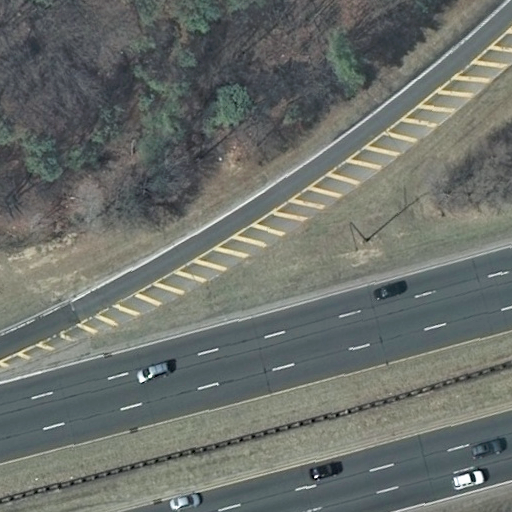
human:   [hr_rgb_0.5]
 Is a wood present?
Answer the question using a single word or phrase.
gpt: yes

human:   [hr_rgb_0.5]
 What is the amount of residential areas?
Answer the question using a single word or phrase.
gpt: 1

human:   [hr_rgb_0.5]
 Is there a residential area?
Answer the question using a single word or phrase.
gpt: yes

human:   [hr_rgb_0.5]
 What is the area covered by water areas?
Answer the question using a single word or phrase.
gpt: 0m2

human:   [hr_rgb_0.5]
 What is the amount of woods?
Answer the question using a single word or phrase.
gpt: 1

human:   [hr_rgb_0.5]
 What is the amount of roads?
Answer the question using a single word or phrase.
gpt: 5

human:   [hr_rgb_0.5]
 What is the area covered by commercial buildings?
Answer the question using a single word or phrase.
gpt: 0m2

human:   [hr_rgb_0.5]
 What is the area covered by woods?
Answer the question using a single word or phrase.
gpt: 10599m2

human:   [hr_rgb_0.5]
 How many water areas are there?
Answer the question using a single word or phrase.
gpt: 0

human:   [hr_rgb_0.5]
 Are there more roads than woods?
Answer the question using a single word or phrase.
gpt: yes

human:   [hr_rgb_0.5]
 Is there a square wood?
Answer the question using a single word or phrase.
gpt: no

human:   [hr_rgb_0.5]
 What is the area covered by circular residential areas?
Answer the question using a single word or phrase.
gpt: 0m2

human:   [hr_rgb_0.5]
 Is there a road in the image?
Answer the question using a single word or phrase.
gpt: yes

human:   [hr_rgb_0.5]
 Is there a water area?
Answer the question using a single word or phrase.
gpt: no

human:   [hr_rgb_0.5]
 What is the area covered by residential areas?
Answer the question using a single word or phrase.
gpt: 10599m2

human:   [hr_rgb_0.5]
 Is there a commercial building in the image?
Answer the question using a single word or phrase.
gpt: no

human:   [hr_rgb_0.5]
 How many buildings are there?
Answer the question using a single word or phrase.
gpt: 0

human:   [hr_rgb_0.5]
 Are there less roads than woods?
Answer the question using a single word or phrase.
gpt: no

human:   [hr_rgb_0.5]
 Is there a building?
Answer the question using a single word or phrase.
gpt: no

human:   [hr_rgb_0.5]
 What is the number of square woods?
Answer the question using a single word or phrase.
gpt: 0

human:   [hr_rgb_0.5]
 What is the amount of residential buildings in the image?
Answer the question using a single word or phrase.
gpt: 0

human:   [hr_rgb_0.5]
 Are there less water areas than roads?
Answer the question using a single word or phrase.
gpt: yes

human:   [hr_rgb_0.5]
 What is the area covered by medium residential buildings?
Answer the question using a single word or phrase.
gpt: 0m2

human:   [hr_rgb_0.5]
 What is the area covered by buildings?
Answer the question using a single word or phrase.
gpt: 0m2

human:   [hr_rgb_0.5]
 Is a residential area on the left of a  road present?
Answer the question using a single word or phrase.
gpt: yes

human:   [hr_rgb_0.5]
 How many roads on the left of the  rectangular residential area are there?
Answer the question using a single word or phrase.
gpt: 0

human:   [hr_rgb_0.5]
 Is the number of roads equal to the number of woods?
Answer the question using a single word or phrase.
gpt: no

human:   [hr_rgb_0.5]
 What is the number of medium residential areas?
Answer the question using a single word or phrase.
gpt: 0

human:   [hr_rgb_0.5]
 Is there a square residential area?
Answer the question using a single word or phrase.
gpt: no

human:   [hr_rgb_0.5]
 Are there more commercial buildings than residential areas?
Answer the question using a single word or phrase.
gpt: no

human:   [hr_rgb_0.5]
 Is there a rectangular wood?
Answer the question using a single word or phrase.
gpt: yes

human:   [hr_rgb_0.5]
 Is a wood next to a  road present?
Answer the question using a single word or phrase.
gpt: yes

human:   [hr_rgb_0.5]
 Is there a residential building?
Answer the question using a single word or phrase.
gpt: no

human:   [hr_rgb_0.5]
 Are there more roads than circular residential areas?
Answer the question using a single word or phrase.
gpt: yes

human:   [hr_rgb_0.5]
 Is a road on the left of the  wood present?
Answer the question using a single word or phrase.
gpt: yes

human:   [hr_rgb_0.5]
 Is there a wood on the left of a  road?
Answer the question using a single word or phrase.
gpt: no

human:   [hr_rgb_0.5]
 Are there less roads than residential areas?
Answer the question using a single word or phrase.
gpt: no

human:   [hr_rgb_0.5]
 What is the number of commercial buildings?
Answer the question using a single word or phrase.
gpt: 0

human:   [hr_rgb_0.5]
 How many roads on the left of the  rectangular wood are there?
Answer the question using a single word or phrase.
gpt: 5

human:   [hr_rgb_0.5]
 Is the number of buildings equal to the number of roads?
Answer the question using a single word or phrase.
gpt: no

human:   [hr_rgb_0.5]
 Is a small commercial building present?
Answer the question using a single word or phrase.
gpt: no

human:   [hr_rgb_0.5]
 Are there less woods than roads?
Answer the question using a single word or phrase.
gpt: yes

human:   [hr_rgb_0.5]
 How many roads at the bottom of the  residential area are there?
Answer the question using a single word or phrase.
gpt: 4

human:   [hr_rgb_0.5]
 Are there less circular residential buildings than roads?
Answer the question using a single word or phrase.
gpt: yes

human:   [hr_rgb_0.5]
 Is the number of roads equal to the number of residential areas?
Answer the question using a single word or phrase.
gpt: no

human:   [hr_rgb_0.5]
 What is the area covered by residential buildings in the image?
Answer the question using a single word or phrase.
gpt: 0m2

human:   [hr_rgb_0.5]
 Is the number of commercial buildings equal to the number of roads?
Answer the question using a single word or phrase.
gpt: no

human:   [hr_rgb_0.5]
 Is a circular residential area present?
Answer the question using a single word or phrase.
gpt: no

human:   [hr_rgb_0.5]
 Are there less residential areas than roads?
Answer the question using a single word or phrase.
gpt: yes

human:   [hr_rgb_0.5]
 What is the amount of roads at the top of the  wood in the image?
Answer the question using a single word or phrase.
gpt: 0

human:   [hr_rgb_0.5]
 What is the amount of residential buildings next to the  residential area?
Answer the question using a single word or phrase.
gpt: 0

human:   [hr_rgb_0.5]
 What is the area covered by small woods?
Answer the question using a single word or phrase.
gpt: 0m2

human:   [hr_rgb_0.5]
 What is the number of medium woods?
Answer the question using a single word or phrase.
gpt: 0

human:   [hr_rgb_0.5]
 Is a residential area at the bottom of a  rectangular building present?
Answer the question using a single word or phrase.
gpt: no

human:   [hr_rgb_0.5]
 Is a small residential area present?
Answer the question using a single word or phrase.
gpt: no

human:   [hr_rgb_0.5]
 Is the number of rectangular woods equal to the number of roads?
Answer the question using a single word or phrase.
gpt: no

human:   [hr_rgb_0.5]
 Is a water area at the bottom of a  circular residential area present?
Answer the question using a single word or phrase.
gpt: no

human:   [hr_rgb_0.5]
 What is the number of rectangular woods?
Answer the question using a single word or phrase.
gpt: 1

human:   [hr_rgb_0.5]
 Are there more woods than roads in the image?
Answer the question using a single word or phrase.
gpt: no

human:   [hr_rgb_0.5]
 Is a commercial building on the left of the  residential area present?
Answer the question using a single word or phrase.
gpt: no

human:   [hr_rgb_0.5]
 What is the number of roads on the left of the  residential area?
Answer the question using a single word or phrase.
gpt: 0

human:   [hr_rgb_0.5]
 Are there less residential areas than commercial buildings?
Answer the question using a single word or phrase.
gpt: no

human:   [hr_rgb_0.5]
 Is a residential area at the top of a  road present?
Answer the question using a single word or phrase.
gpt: no

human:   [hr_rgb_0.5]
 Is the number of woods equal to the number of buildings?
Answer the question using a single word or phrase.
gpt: no